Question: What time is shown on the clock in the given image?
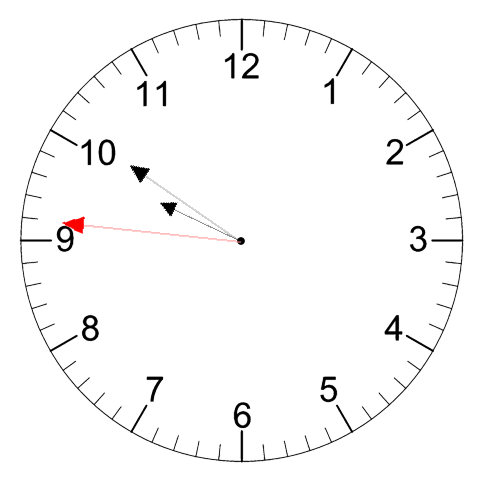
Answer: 09:50:46